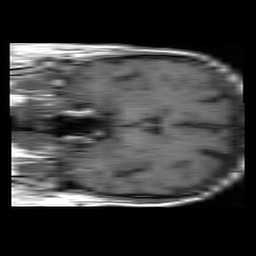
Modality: T1w
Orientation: coronal
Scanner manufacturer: philips
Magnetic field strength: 1.5 T
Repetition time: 0.525 s
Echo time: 0.011 s